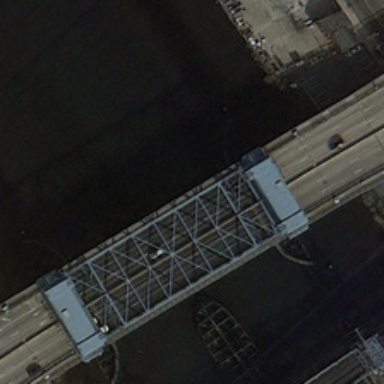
There is a bridge over the river .